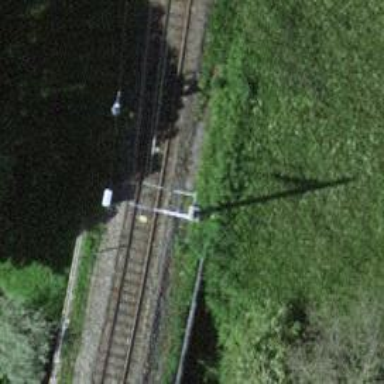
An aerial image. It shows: Single-track railway bridge with electrified contact line.